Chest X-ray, PA view. Patient: 51 years old, sex F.
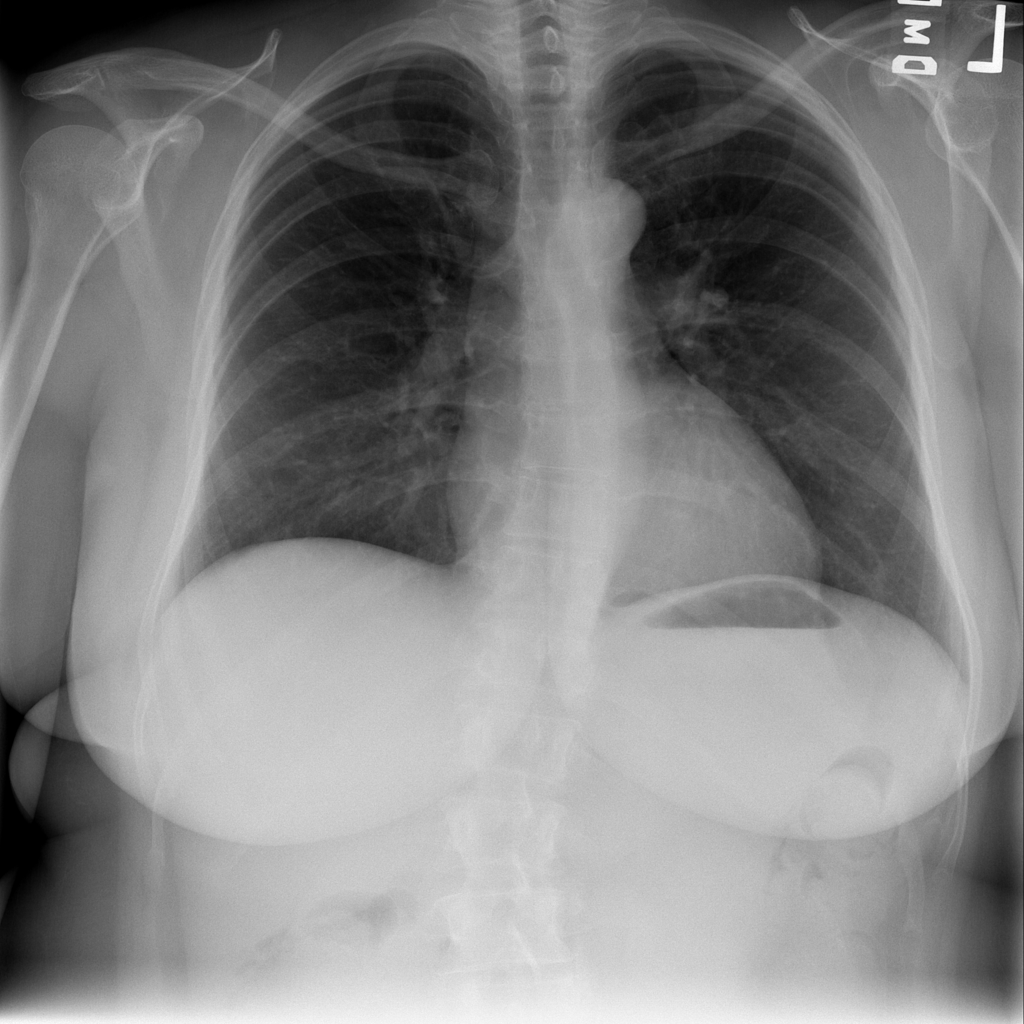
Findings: No Finding